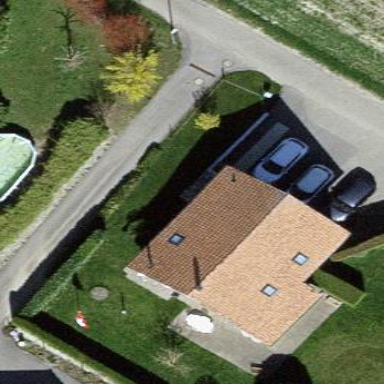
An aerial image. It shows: Simple house.